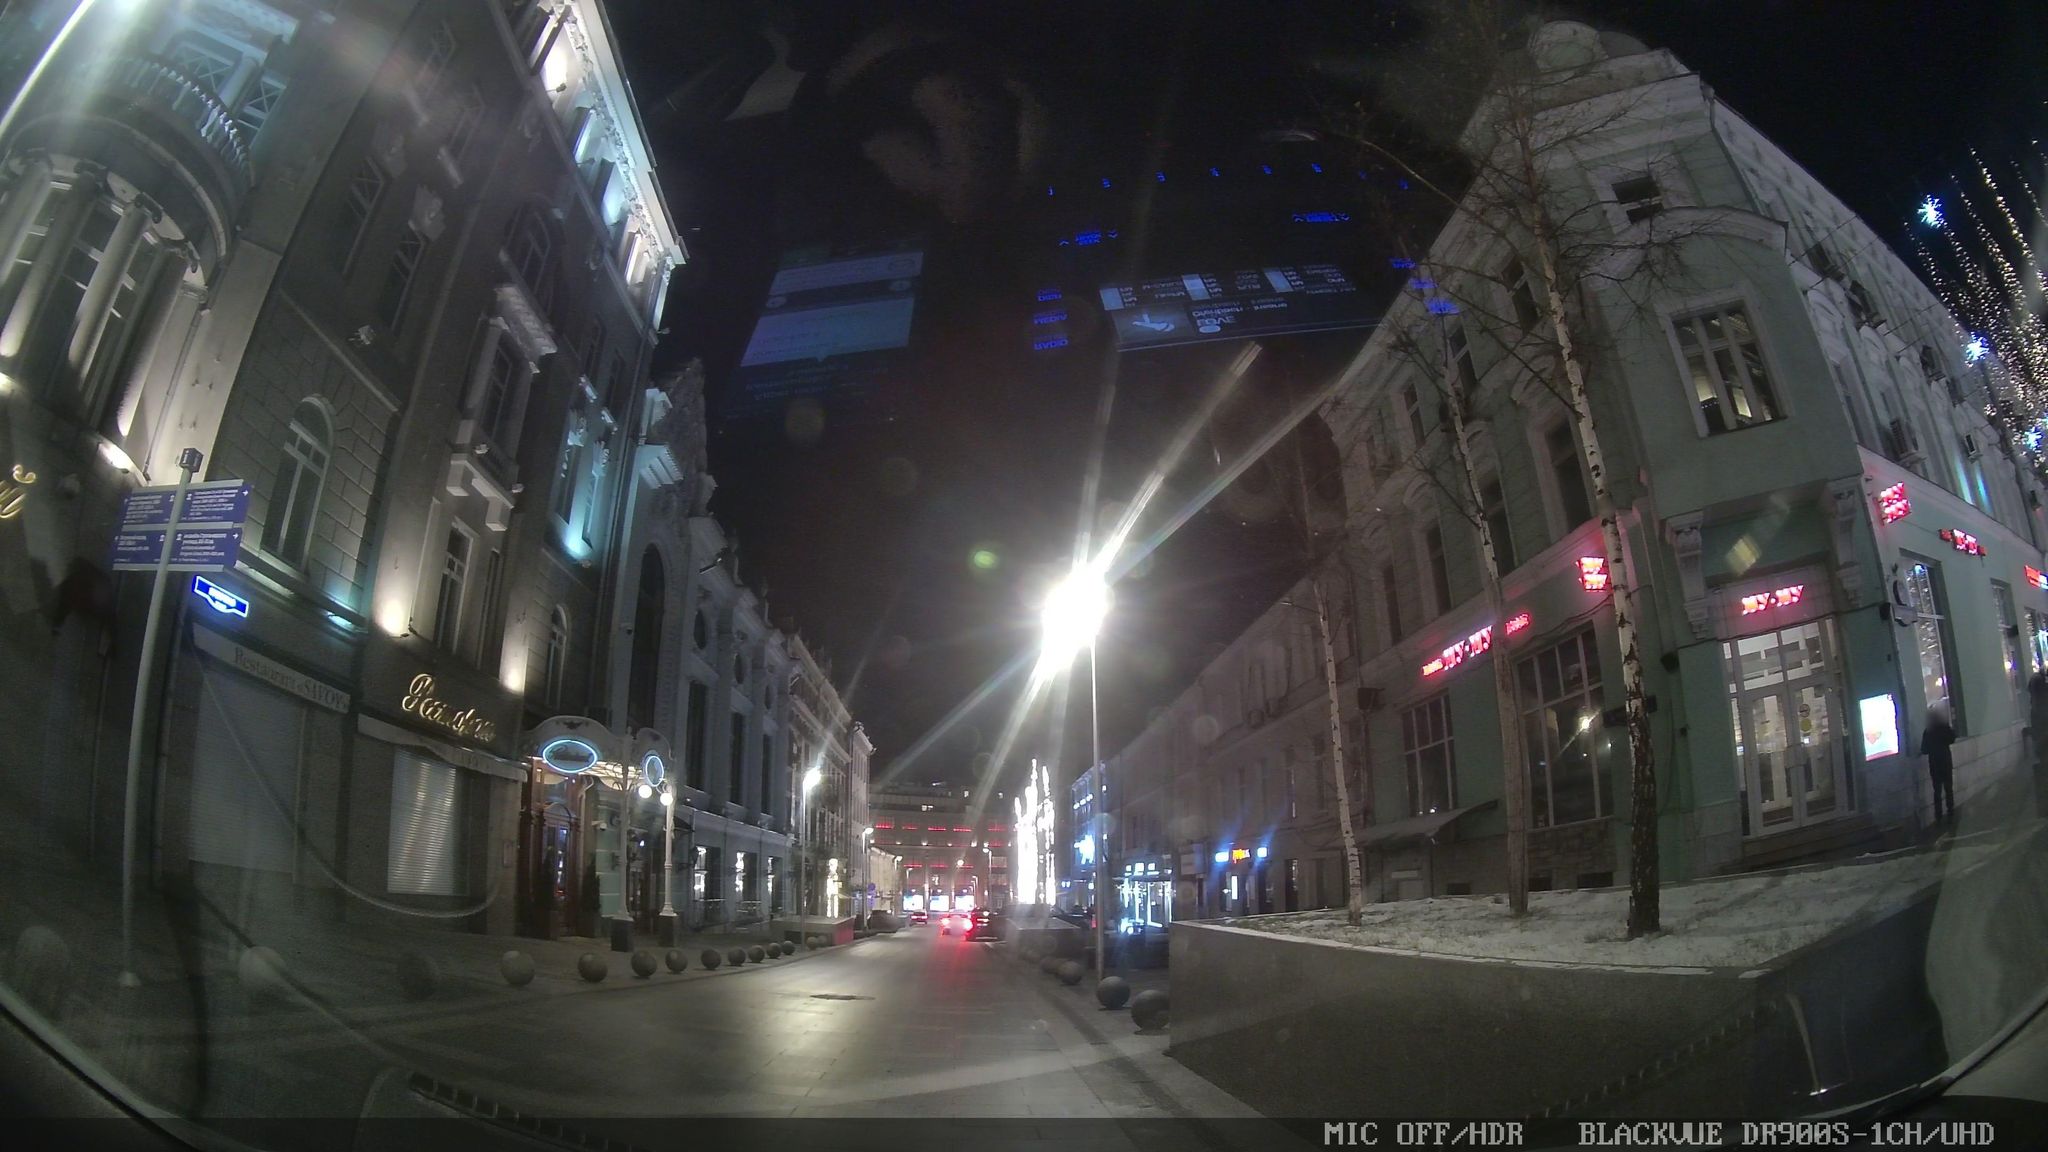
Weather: snowy
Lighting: night
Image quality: slightly poor
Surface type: driving surface
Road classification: unclassified
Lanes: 2
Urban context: urban centre
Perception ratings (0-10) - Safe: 0.98, Lively: 5.72, Beautiful: 4.05, Boring: 3.83, Depressing: 3.48, Wealthy: 6.62